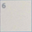
Piece: xx